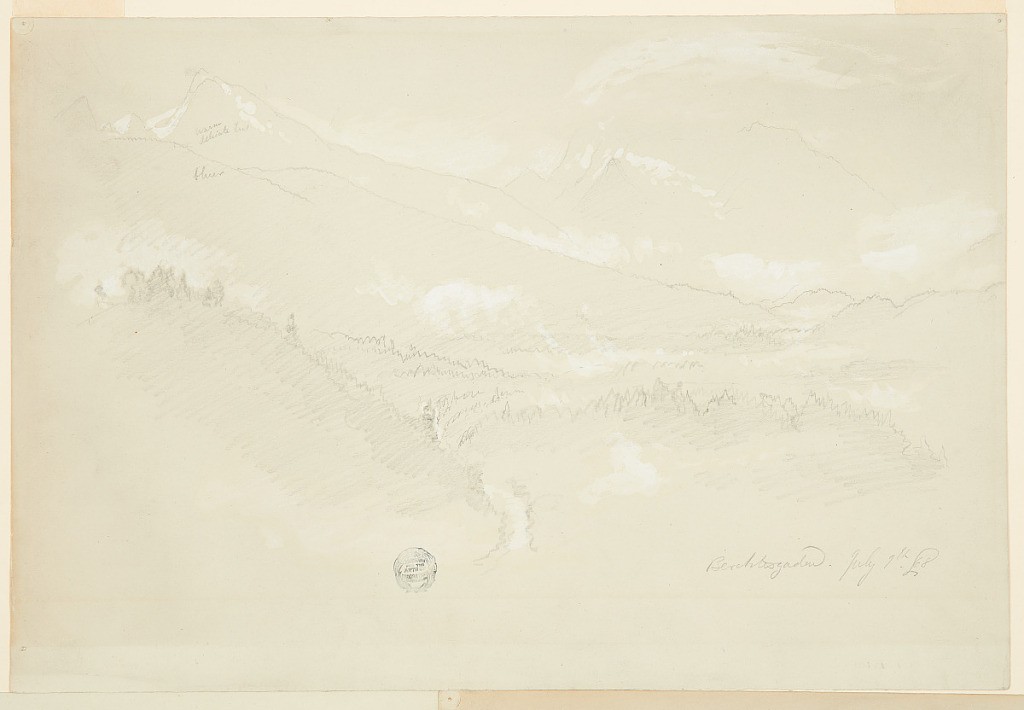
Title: The Watzmann and Hochkalter from Berchtesgaden, Bavaria (Germany)
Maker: Frederic Edwin Church, American, 1826–1900
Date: July 9, 1868
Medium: Graphite, brush and white gouache on gray-green wove paper
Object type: Drawing
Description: Landscape sketch showing a distant view of the peaks in the Bavarian Alps known as Watzmann and Hochkalter, from Berchtesgaden in present-day Germany. Across heavily wooded and rolling terrain the foreground and middle distance, the long slope of the Grünstein descends from upper left to center right, partially obscuring the view of the Watzmann, whose sharp peaks loom behind it at left. In the background at right, Hochkalter is partly veiled by a misty, cloud atmosphere, though its rugged contour still remains visible. Mist hangs throughout the scene.